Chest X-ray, PA view. Patient: 44 years old, sex M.
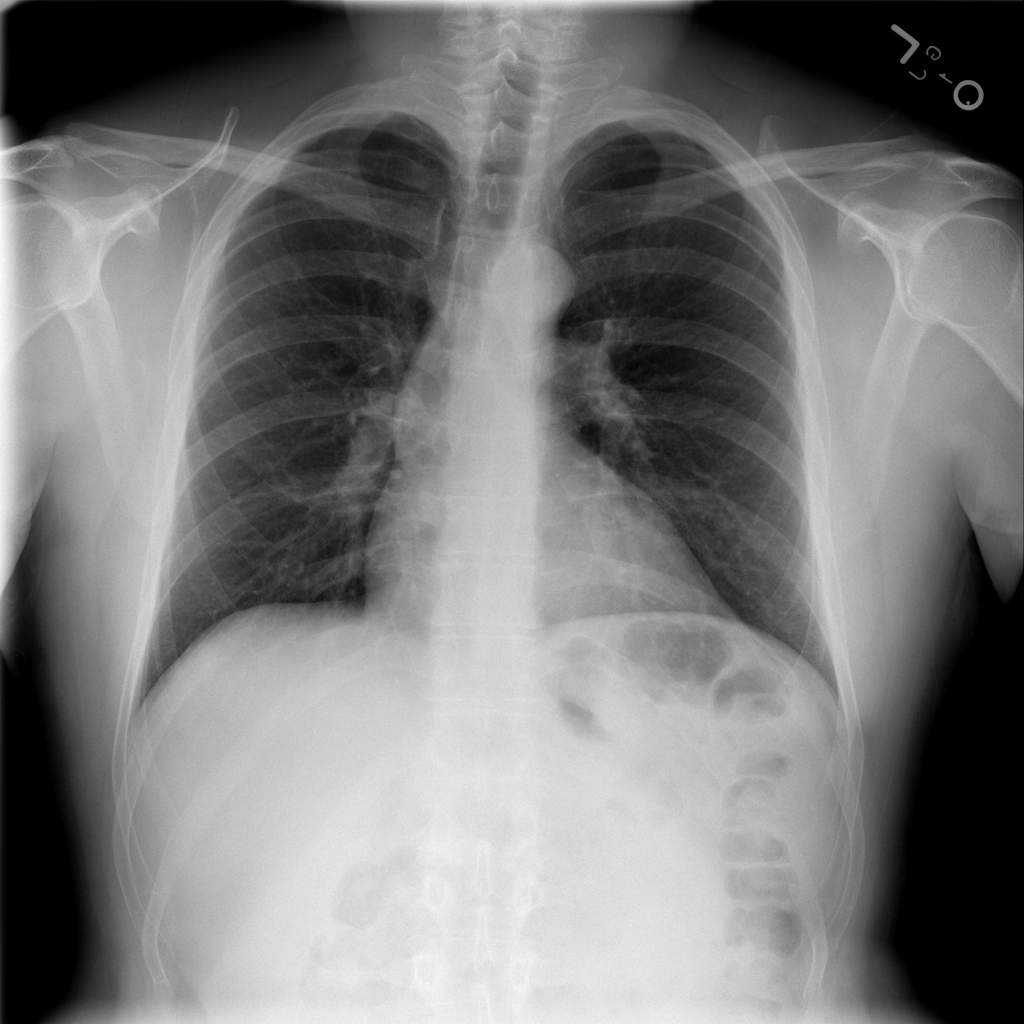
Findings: No Finding